Question: I have a form that makes 14 fields, an opening and closing field for each day. I am having problems displaying each on its own, so I can include the days in between. My form is making fields such as 'open_time_1', 'close_time_1' up to 7. I currently have
'{{ schedule_form.fields.close_time_1 }}'
in my template, which was promising, but is causing

How can I get the nitty gritty of django form fields in general to display manually like that? Thank you
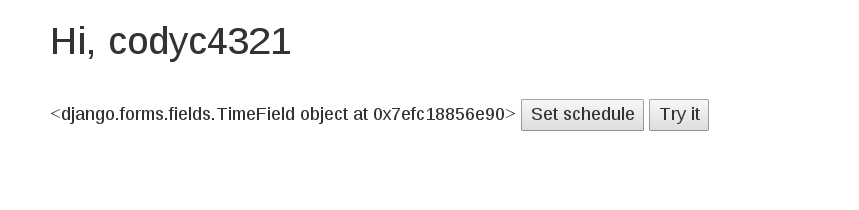
Answer: I would try '{{ schedule_form.close_time_1 }}'.
This renders the field without any label markup. This is some code I use to render a field with bootstrap:
'''
<div class="form-group">
<span class="field-label">{{ field.label_tag }}</span>
{% if field.field.required %}<span class="required">*</span>{% endif %}
<span class="field-item">{{ field }}</span>
<div class="field-help">{{ field.help_text }}</div>
{% if field.errors %}<div class="alert alert-warning" role="alert">{{ field.errors }}</div>{% endif %}
</div>
'''
Where field is eg. 'schedule_form.close_time_1'.
More on the topic in <URL>.